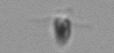
Label: Pyramimonas